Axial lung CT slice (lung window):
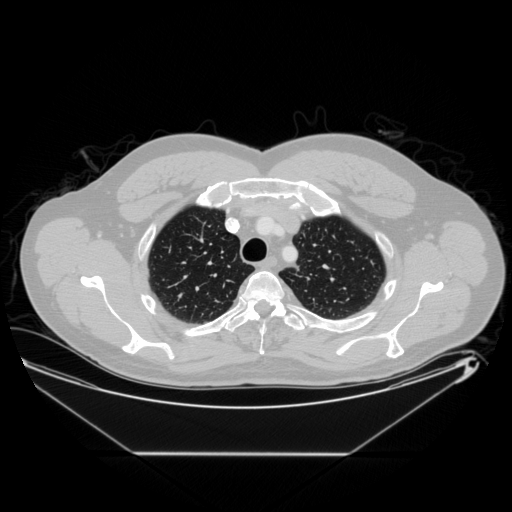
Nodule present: no